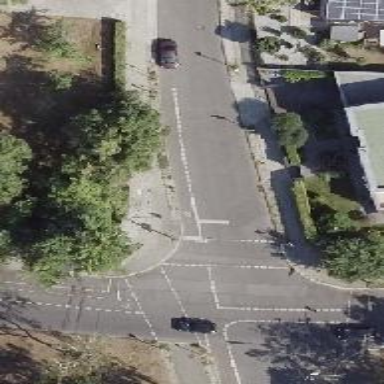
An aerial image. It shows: Road with traffic signals.